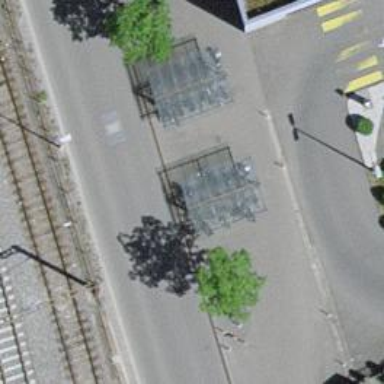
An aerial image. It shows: Bicycle parking area.